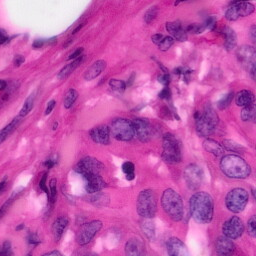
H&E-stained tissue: Pancreatic